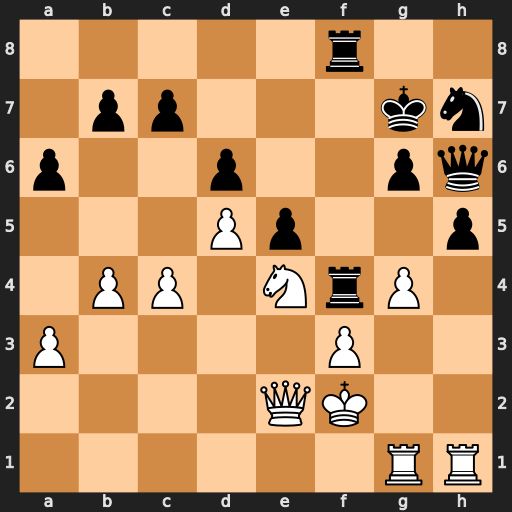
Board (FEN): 5r2/1pp3kn/p2p2pq/3Pp2p/1PP1NrP1/P4P2/4QK2/6RR
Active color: w
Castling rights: -
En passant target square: -
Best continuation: g5 Nxg5 Nxg5